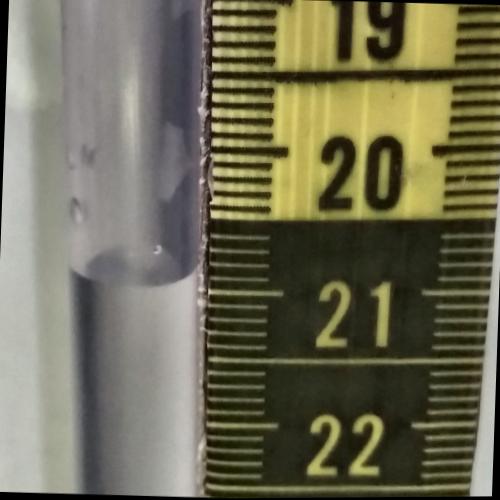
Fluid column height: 20.9 cm